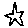
Label: star